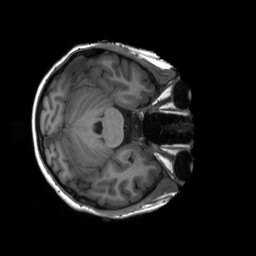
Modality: T1w
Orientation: axial
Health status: healthy
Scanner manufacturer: siemens
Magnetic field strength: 3 T
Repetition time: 2.3 s
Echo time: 0.00207 s